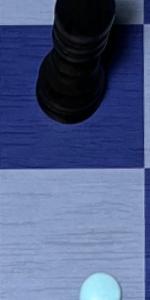
Label: Empty